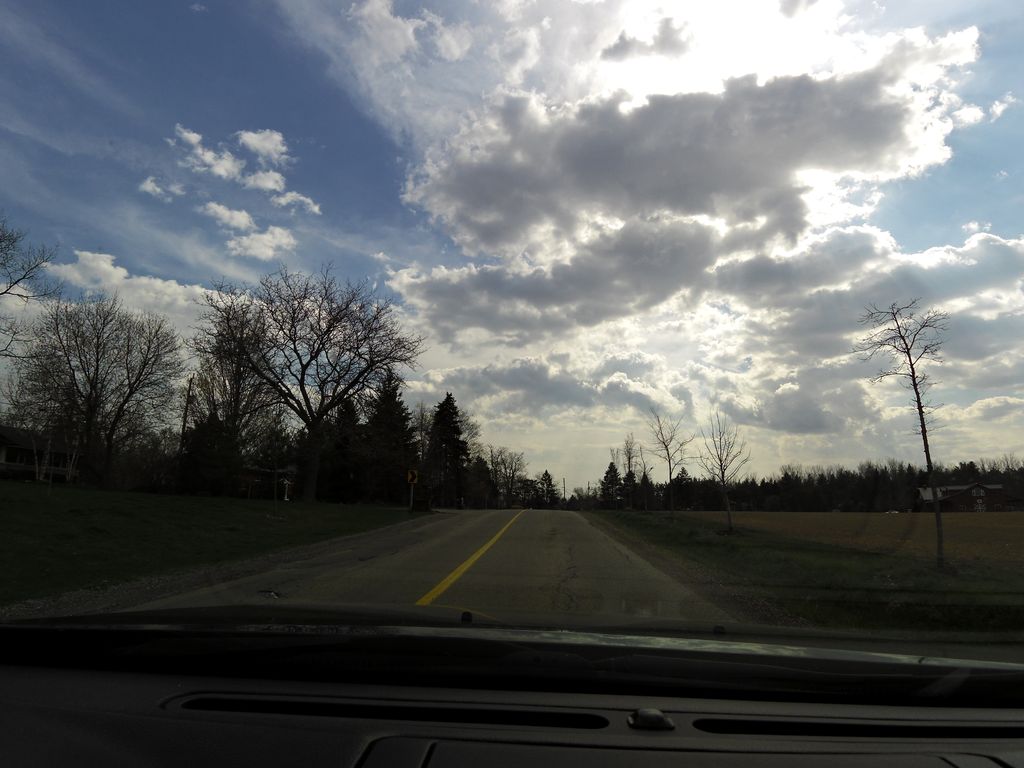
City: hamilton